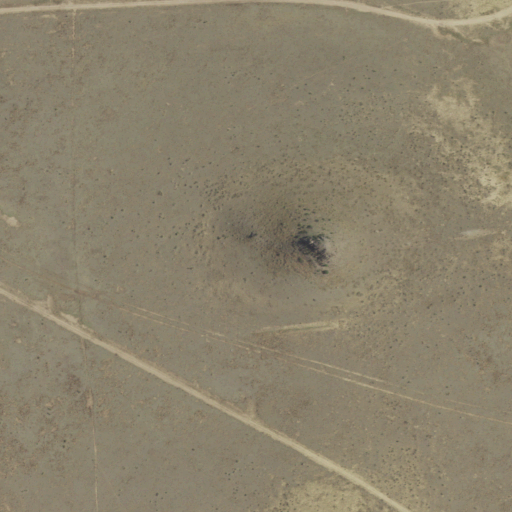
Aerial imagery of mountain in New Mexico named Haycock Buttes containing grassland, shrub, and evergreen forest